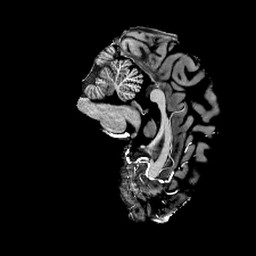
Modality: T1w
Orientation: sagittal
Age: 23
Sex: female
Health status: healthy
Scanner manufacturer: siemens
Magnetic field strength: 6.98 T
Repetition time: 6 s
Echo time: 0.00302 s